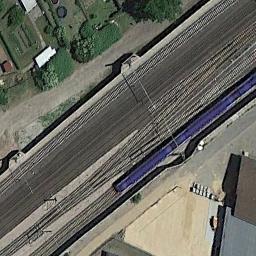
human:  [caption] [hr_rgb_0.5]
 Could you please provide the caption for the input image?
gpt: There are many trees in the middle of the two railways .

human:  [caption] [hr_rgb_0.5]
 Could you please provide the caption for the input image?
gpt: These railways are between some buildings and a green area and a purple train is on the railway .

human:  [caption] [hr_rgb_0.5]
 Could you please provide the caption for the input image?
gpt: Several buildings of different shapes are beside the railway .

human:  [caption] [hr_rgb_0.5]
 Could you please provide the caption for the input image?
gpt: The railway is next to some trees and houses .

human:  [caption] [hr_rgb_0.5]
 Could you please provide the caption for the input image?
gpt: There are some buildings beside the railway with a blue train .